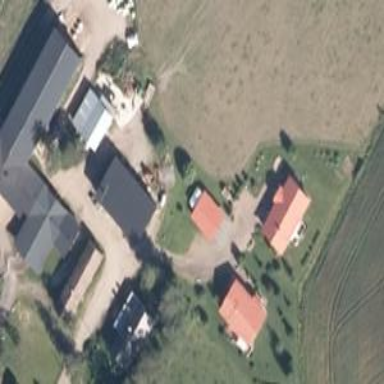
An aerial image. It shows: Farmyard area.